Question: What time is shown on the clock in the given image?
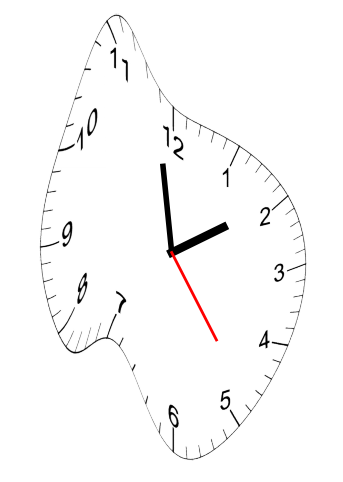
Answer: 01:58:24